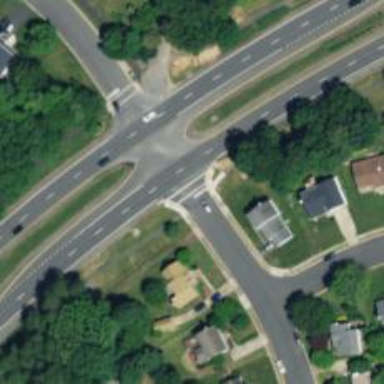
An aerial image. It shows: Uncontrolled road crossing.